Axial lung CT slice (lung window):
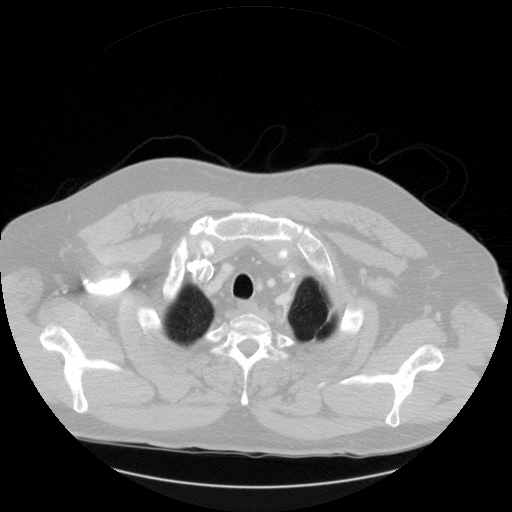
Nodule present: no